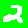
Digit: 2